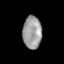
Tissue: prostate
Cell type: Epithelial cells
Senescence score: 0.3539
Nuclear area (px): 605
Mean DAPI intensity: 155.393